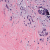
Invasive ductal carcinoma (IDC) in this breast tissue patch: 0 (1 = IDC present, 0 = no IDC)